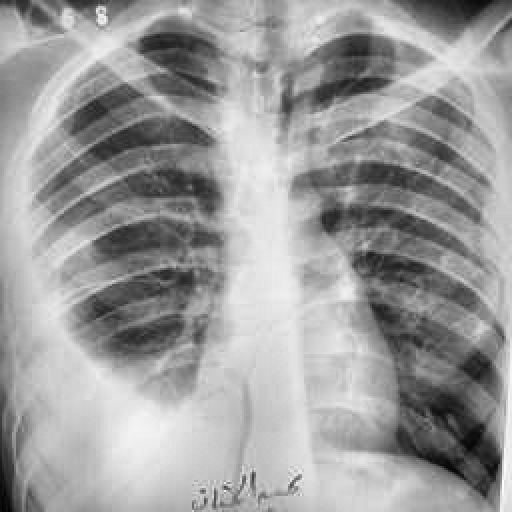
Finding: TUBERCULOSIS